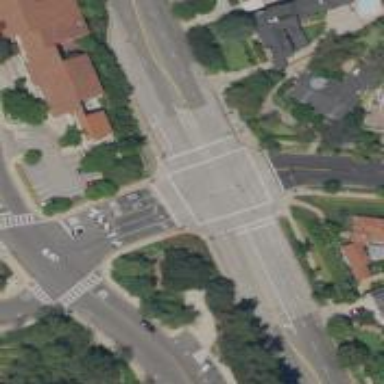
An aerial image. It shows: Crossing with marked lines on the road.